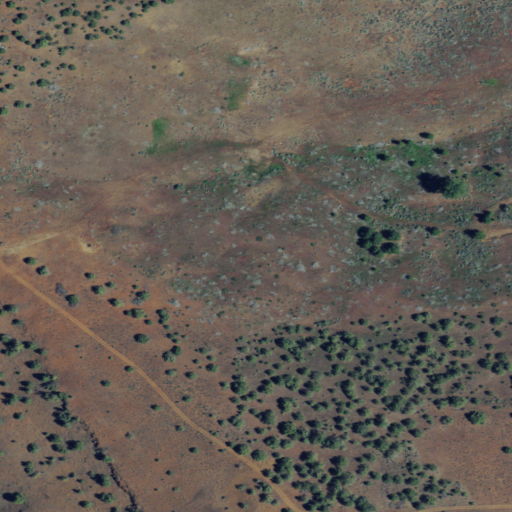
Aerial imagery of ridge(s) in Oregon named Hawk Ridge containing grassland, shrub, and evergreen forest